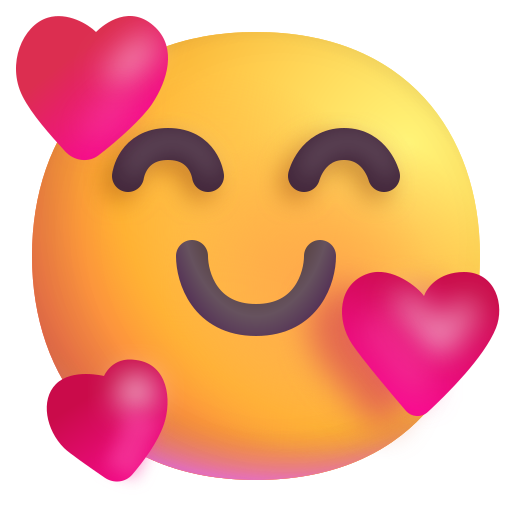
smiling face with hearts color